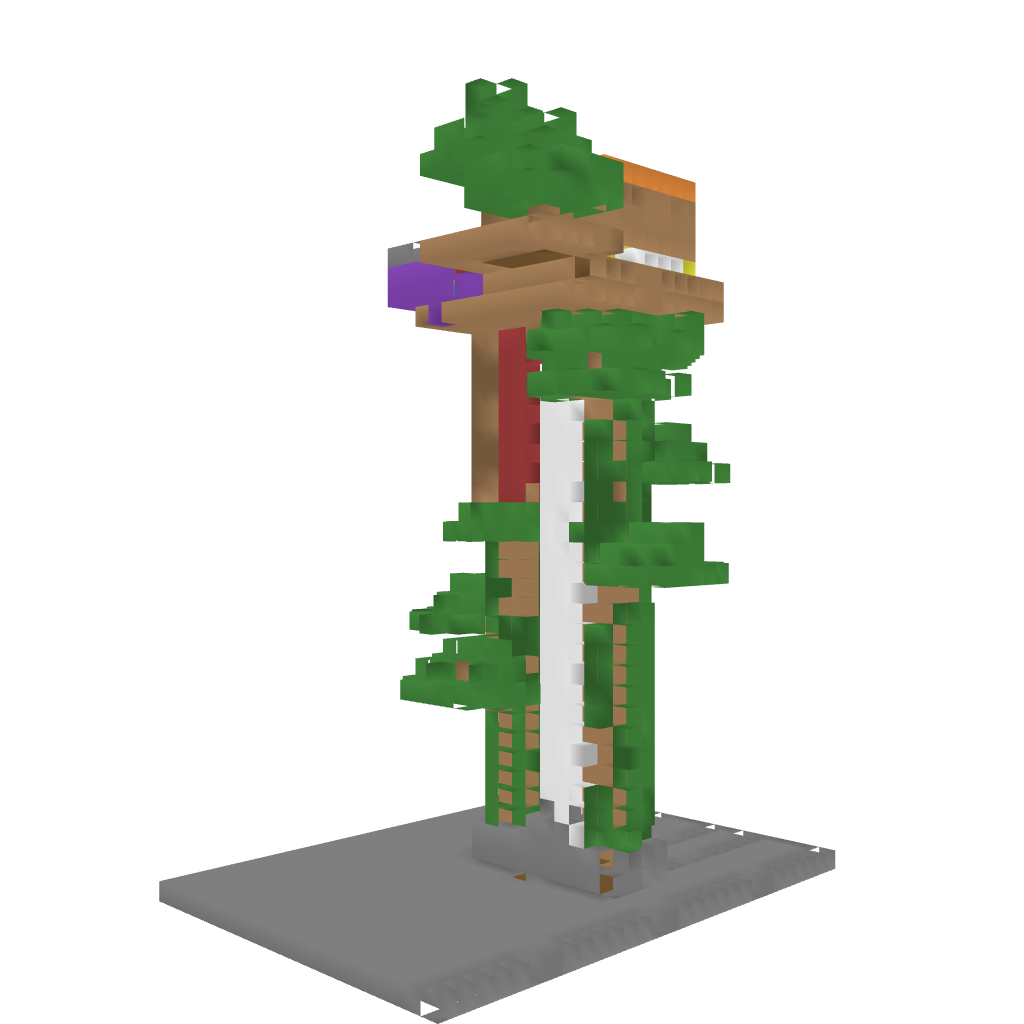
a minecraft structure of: Nice little treehouse good quality